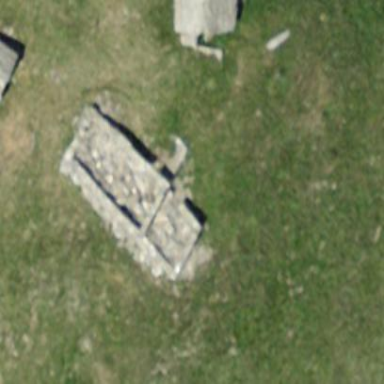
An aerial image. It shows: Historic building now in ruins.